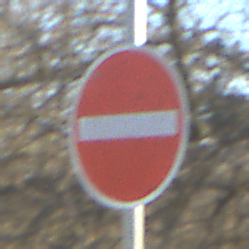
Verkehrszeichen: VerbotDerEinfahrt
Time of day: MorningAfternoon
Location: Outdoor (Nature)
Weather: Clear
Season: NotSpecified
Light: Natural